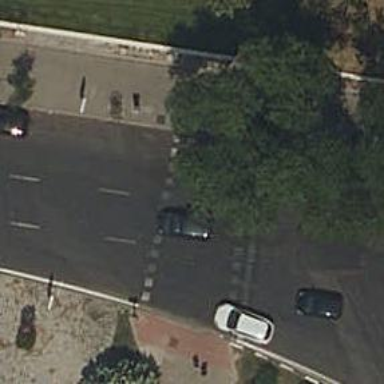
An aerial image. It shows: Crossing with traffic signals.